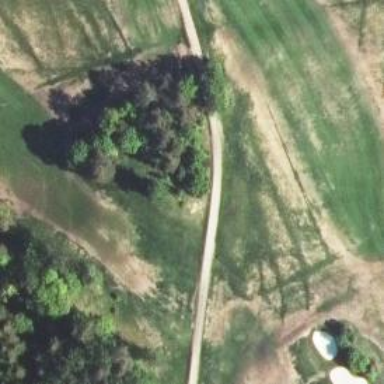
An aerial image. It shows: View of golf hole.